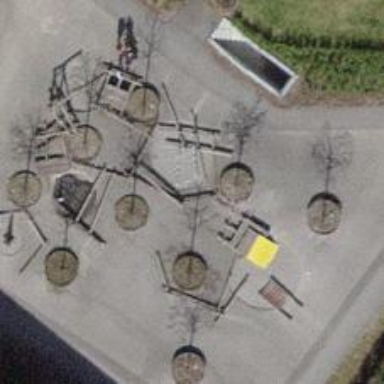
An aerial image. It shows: Playground area for leisure activities on the land.